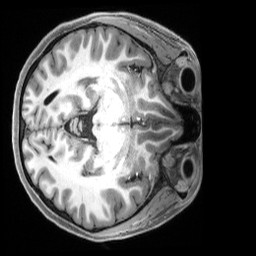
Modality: T1w
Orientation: axial
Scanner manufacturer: siemens
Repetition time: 2.5 s
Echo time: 0.00231 s